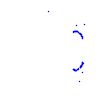
Particle: kaon